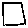
Label: square